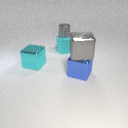
large gray metal cube to the right of small gray metal cylinder